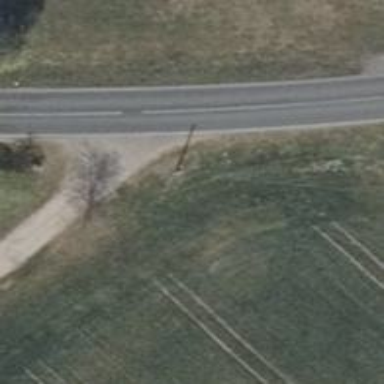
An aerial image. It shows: Minor power line.